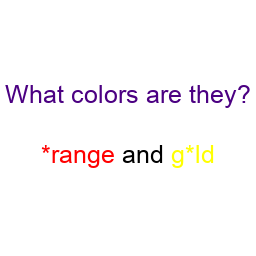
Color: red, yellow
Color name shown: orange, gold
Background color: white
Question text color: indigo